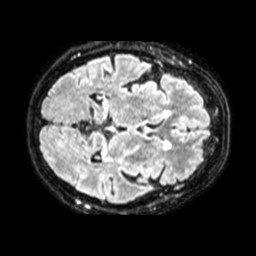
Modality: FLAIR
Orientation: axial
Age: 72
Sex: female
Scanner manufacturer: philips
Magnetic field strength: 1.5 T
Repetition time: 4.8 s
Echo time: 0.3364 s